Aerial crown-view tile of a tropical tree (Barro Colorado Island, Panama), acquired 20241014:
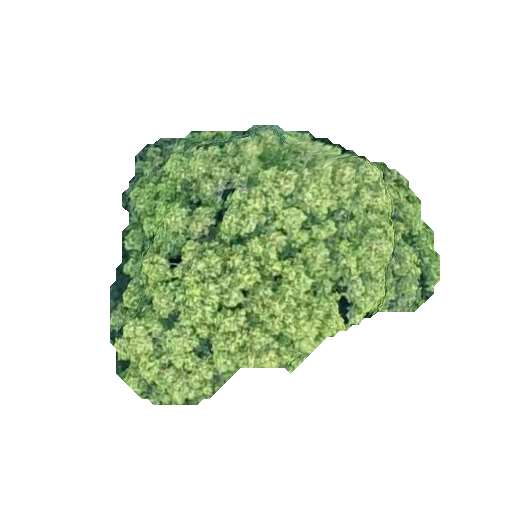
Species: Guatteria lucens
GBIF accepted scientific name: Guatteria lucens
Crown area: 102.112 m²